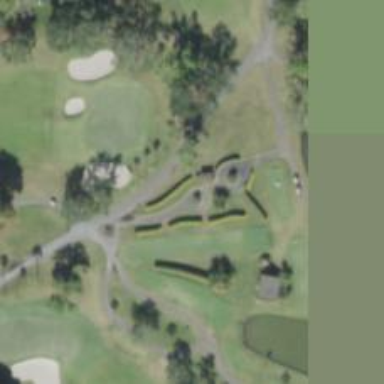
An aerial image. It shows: Path designated for golf carts.